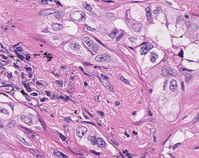
Tumor epithelial tissue: yes
Tumor-associated stroma tissue: yes
Normal tissue: no